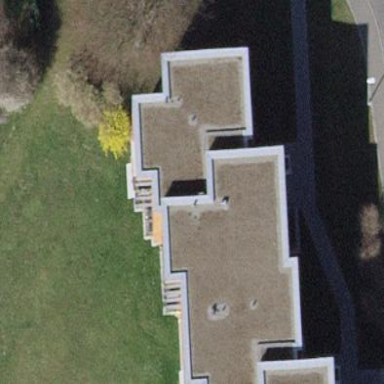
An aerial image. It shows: Building with apartments and flat roof.